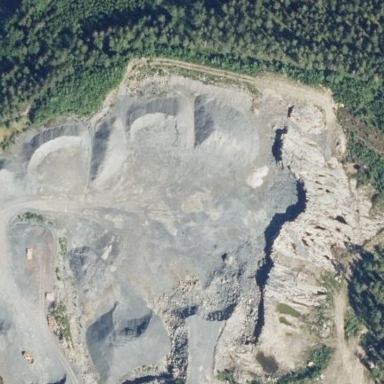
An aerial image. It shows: Quarry area.